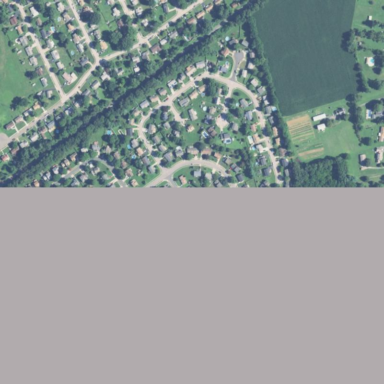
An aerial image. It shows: Residential area within subdivision.